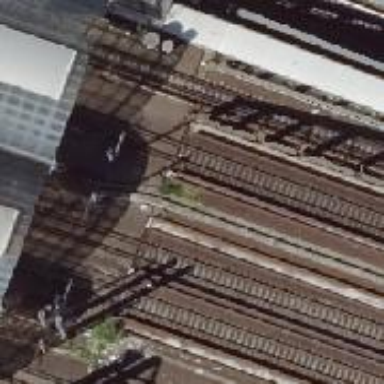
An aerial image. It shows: Milestone along the railway track with catenary mast.